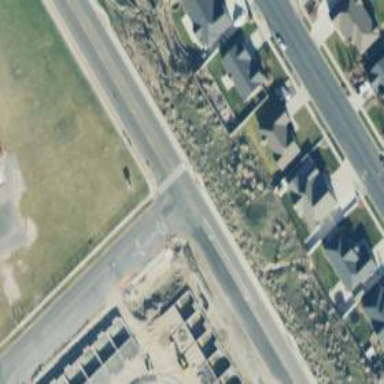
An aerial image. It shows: Unmarked road crossing.